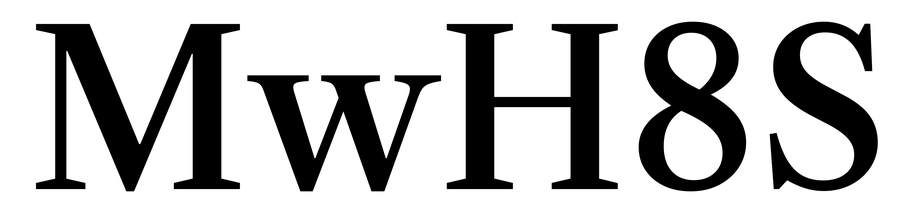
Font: LibreCaslonText_Medium